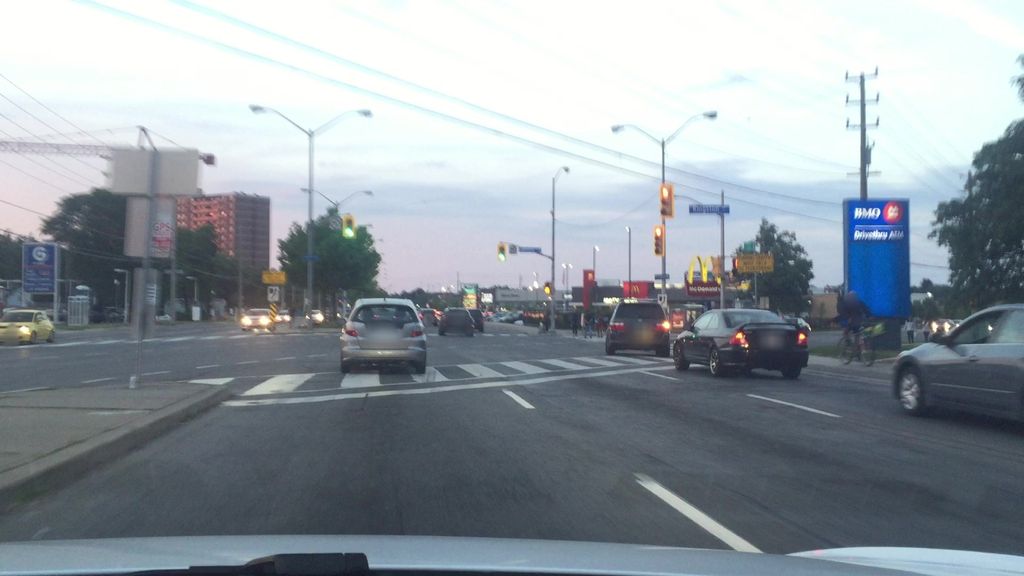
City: toronto